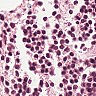
Metastatic tissue present: no